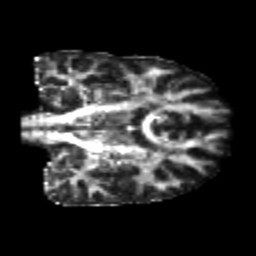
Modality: FA
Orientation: coronal
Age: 22
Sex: male
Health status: healthy
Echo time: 0.074 s